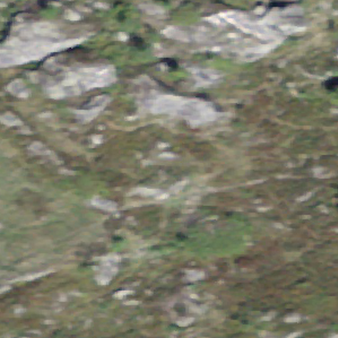
Label: bouldering_area